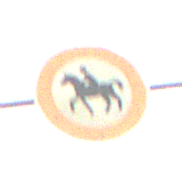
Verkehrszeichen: VerbotReiter
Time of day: SunriseSunset
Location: Outdoor (RoadRail)
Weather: Clear
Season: NotSpecified
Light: Natural